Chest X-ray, AP view. Patient: 49 years old, sex M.
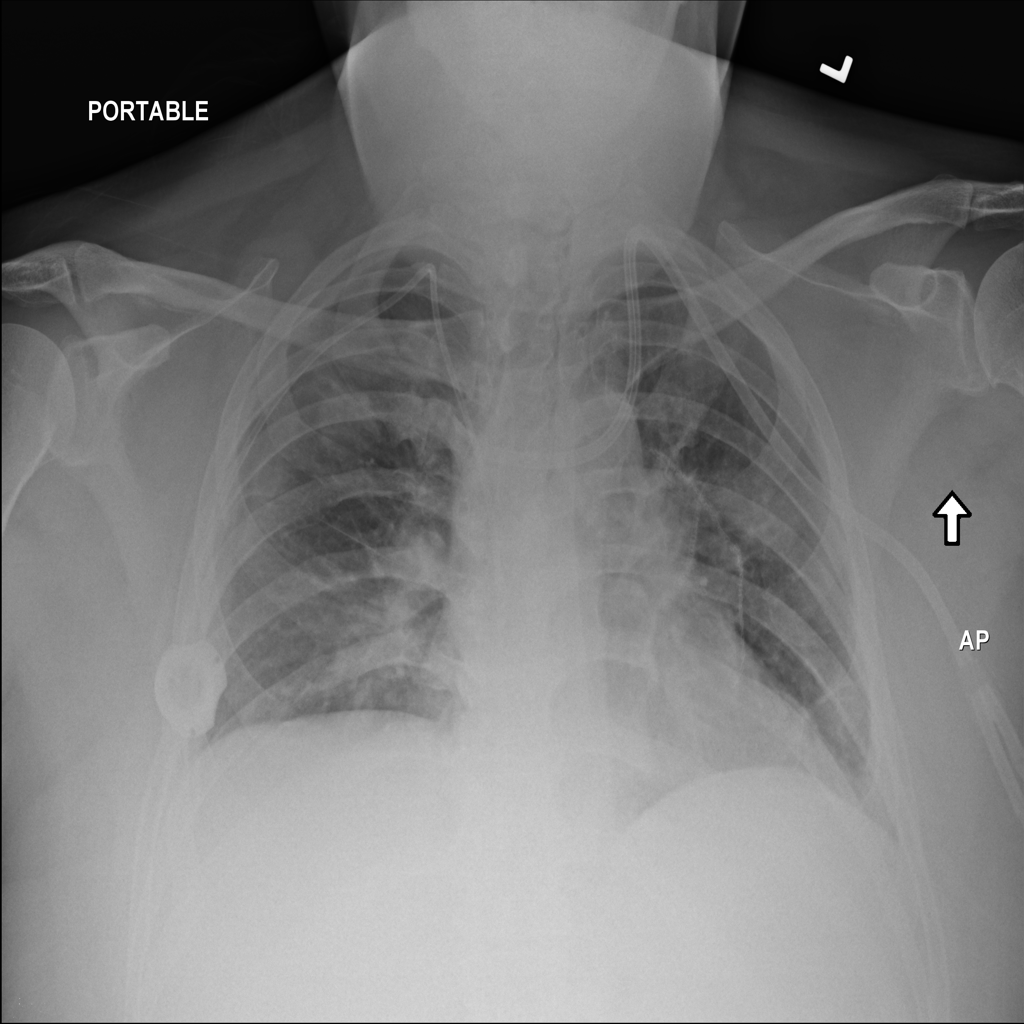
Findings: Nodule